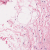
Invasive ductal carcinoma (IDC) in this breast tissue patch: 0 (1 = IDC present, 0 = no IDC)